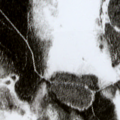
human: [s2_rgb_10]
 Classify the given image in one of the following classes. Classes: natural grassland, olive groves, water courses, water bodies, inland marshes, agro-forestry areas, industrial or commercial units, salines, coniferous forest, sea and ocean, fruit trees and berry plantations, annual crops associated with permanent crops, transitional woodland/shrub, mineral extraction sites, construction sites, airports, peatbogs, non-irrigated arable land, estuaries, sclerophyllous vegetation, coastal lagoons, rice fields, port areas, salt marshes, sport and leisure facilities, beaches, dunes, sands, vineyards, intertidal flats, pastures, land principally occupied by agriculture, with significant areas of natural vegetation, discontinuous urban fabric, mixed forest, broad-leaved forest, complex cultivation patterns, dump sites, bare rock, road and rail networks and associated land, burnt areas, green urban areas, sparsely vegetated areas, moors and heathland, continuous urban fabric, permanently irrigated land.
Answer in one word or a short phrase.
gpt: coniferous forest, peatbogs